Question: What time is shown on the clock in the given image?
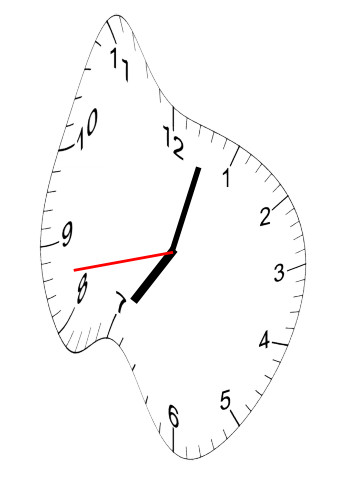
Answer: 07:02:43